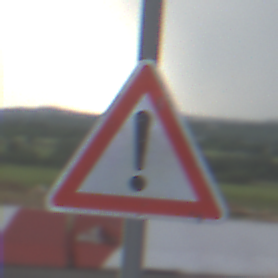
Verkehrszeichen: Gefahrenstelle
Umgebung: Outdoor, RoadRail
Tageszeit: MorningAfternoon
Wetter: PartlyCloudy
Licht: Natural
Jahreszeit: NotSpecified
Kontrast: LowContrast